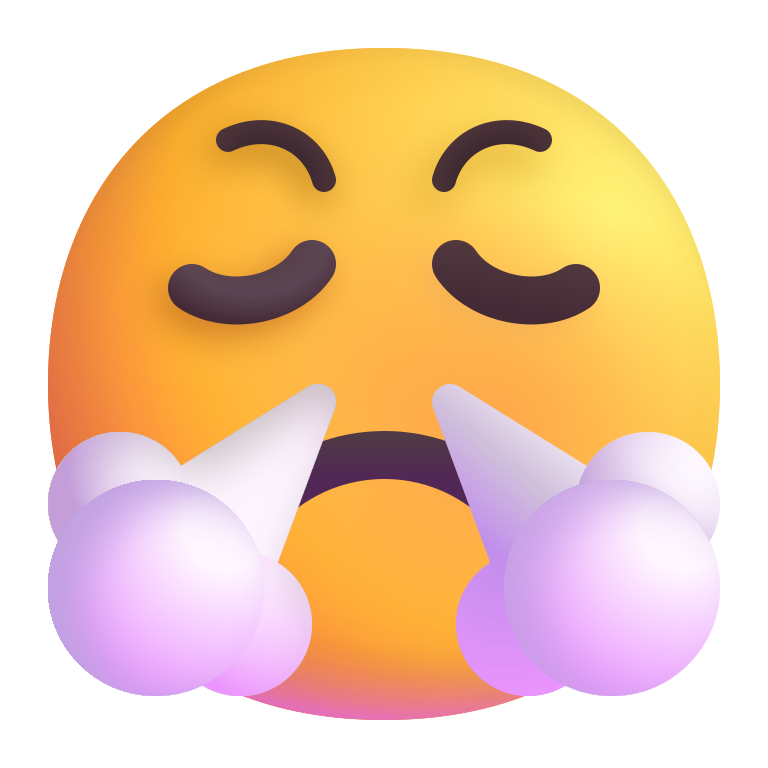
face with steam from nose color